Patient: sex M, age 59
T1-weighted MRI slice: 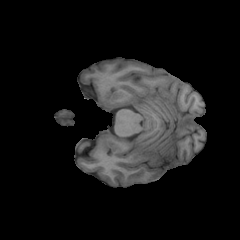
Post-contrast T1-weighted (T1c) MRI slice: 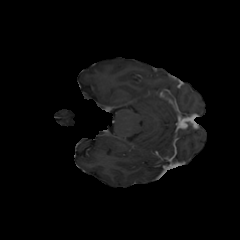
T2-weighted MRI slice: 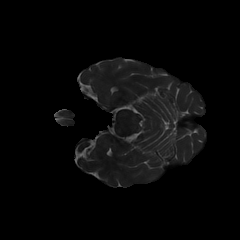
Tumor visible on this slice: no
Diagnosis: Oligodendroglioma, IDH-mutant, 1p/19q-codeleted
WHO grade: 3